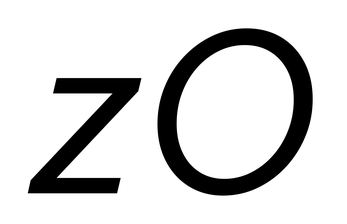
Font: InstrumentSans-Italic_Italic